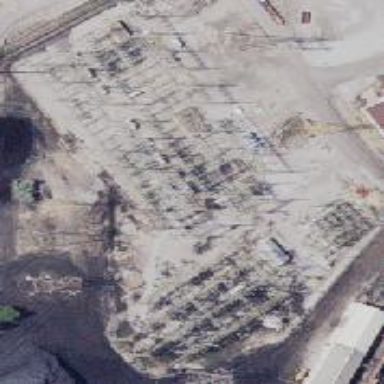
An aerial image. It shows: Transmission-level power substation.